Interaction volume radius: 5 \u00c5
Interaction volume height: 10 \u00c5
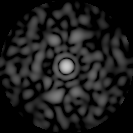
Disorder parameter: 0.7874